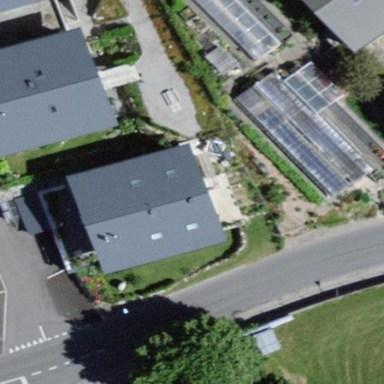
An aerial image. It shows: Residential building.